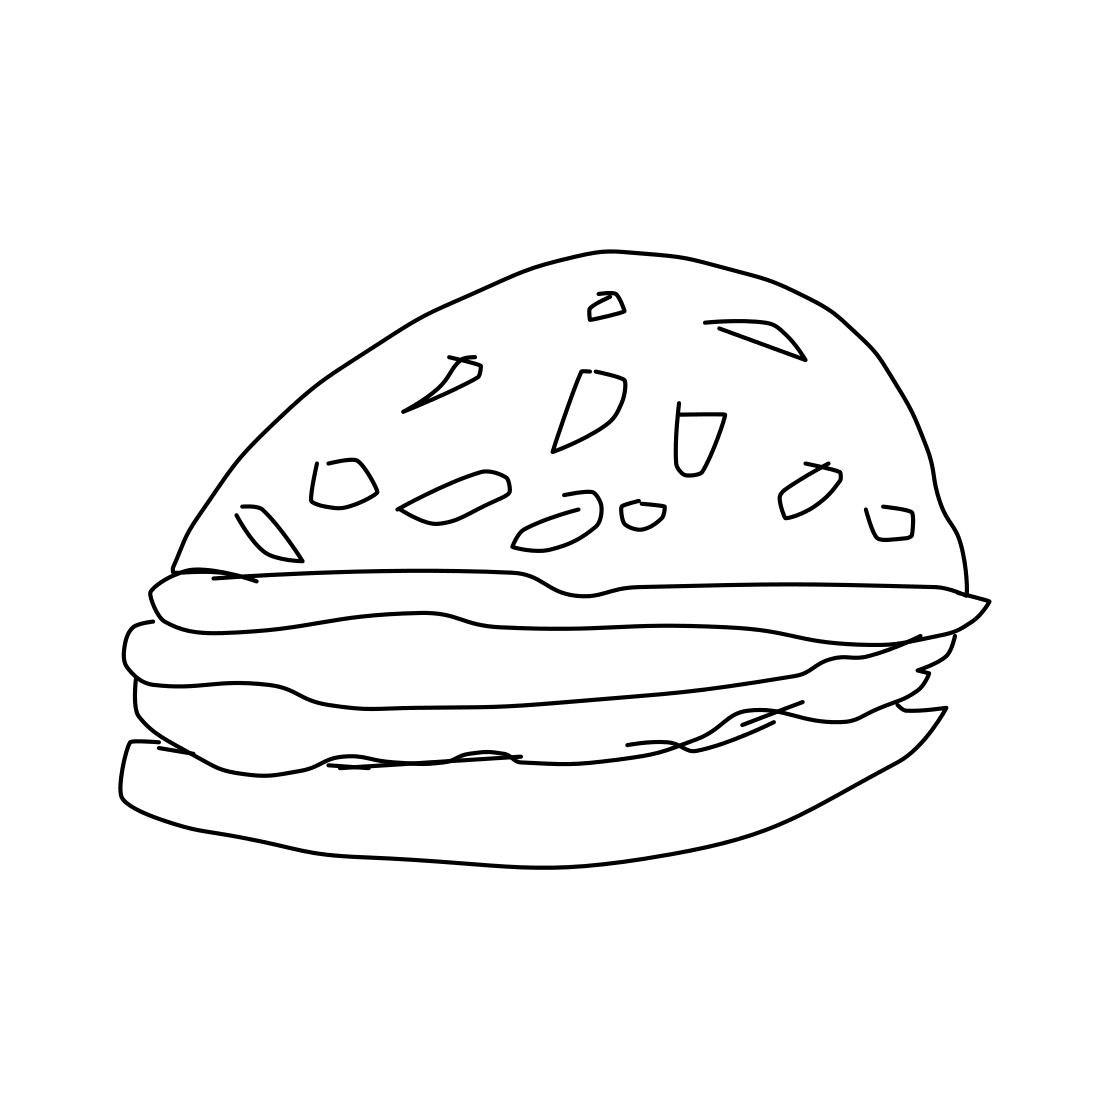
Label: hamburger